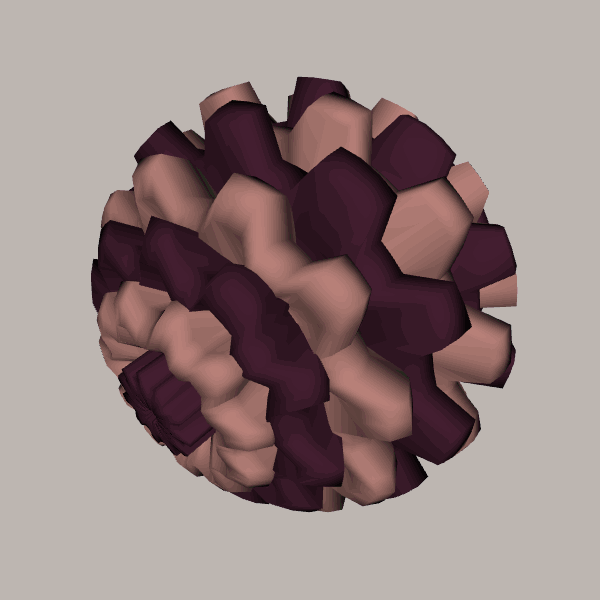
Background: light